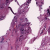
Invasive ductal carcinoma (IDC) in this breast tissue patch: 0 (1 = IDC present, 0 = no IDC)